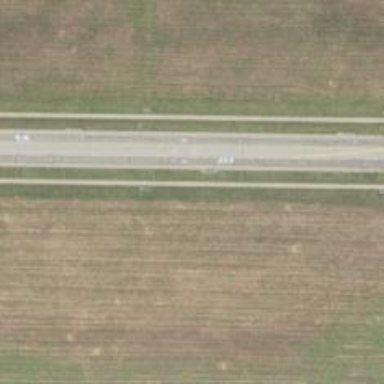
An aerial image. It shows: Road with "through" markings.